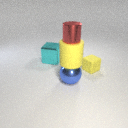
large yellow rubber cylinder above large blue metal sphere